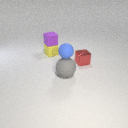
small red metal cube behind large gray rubber sphere